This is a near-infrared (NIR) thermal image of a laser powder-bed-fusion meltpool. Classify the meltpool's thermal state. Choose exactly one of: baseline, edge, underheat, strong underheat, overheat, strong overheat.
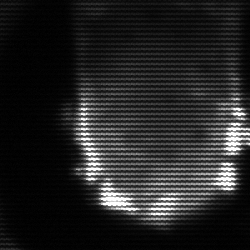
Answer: baseline